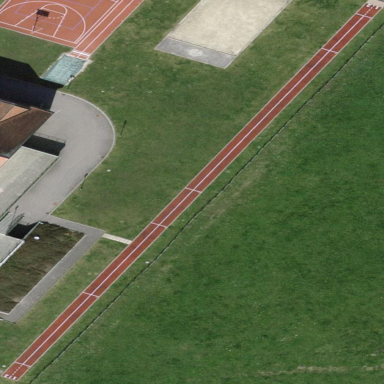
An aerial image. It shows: Track in leisure land.